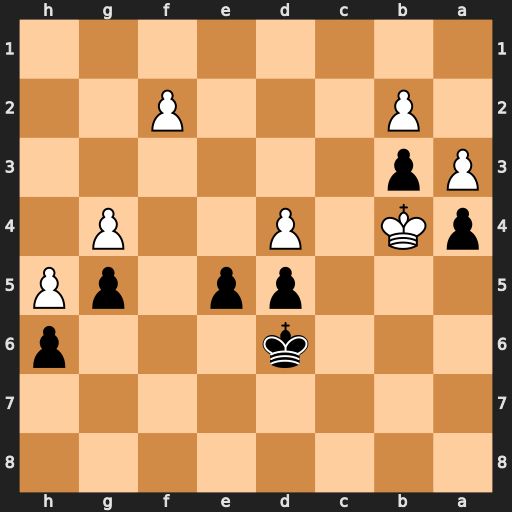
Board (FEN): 8/8/3k3p/3pp1pP/pK1P2P1/Pp6/1P3P2/8
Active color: b
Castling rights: -
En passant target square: -
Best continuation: exd4 Kxa4 d3 Kxb3 d4